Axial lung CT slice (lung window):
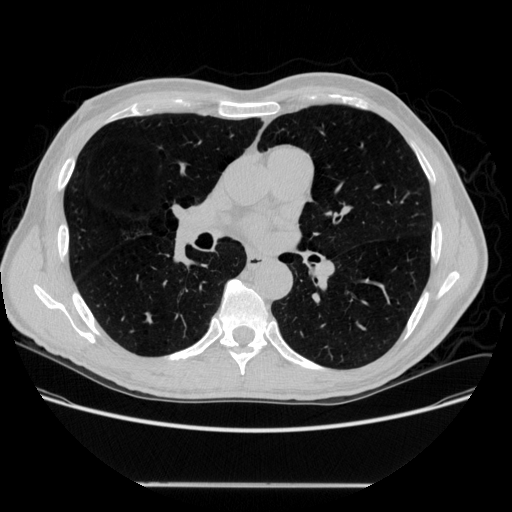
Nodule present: no